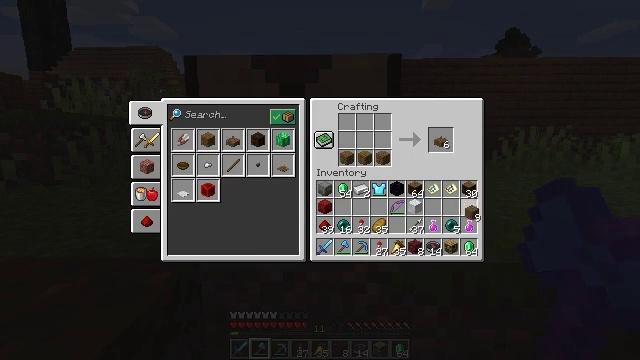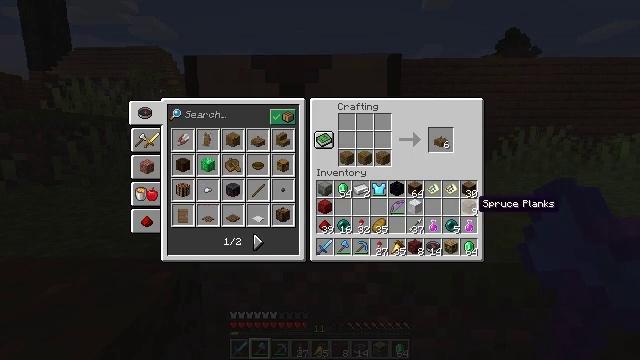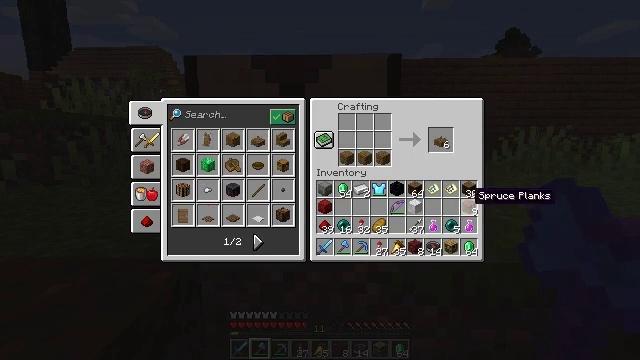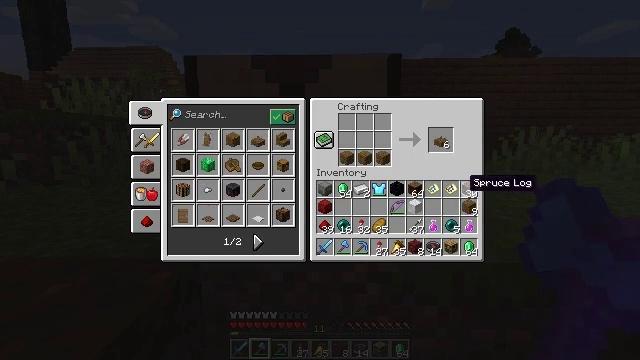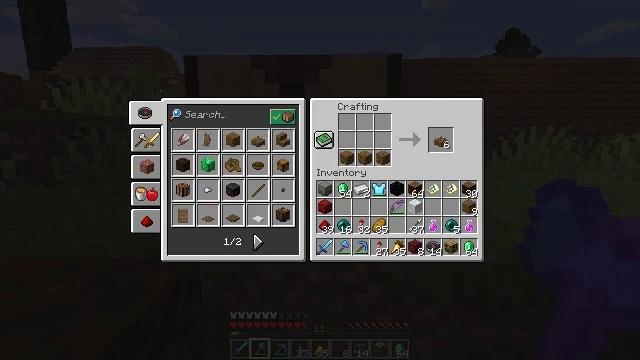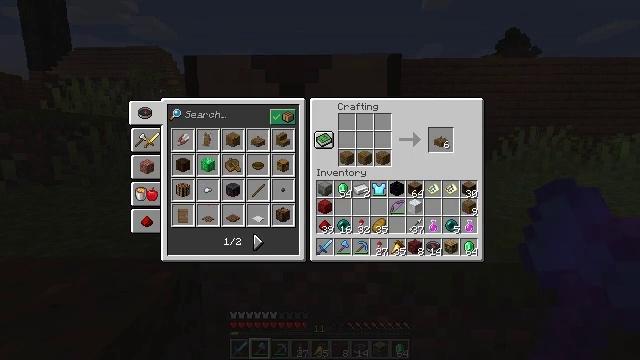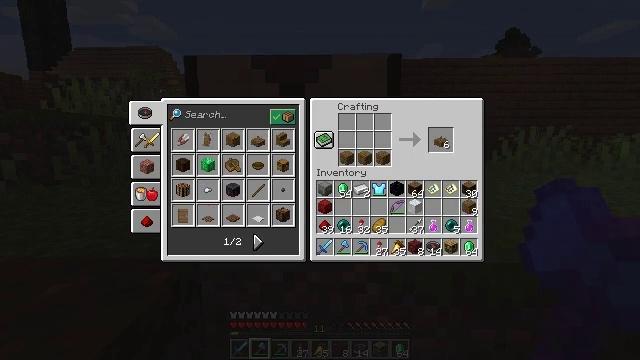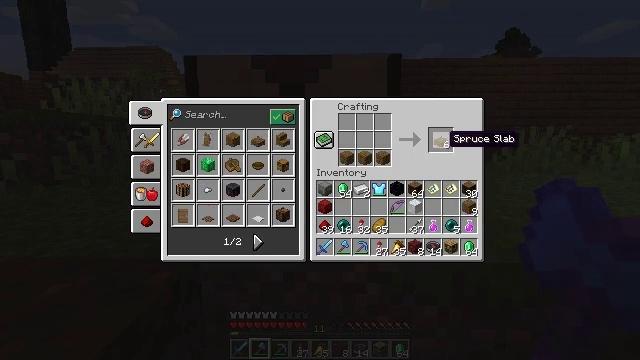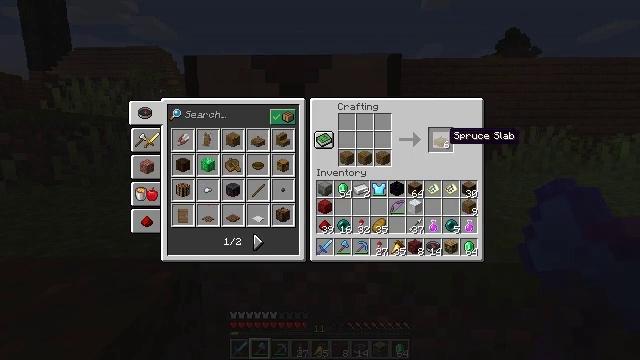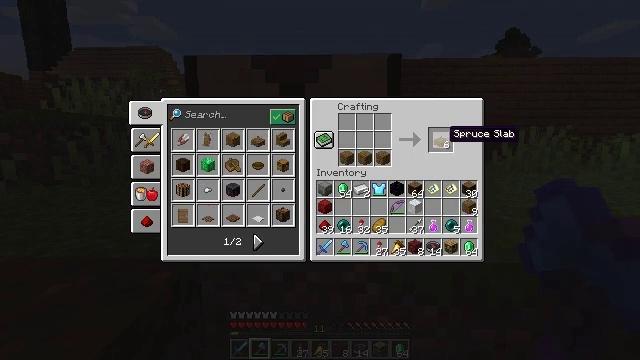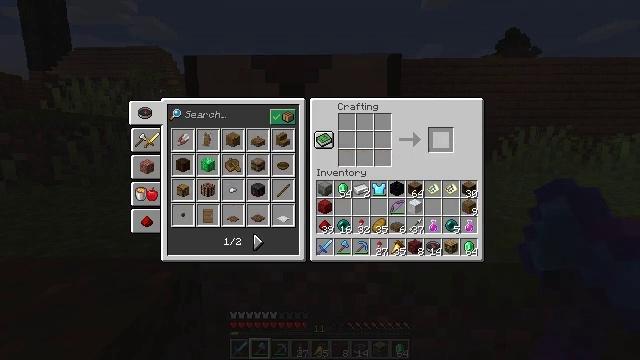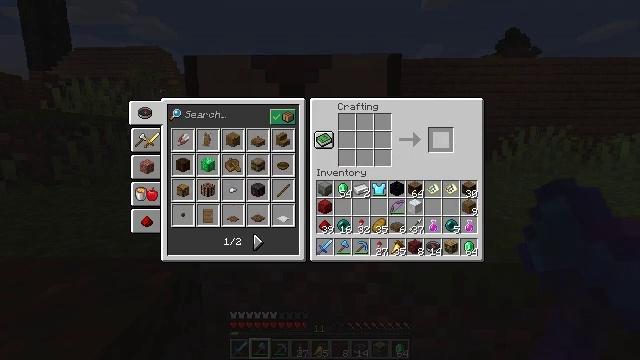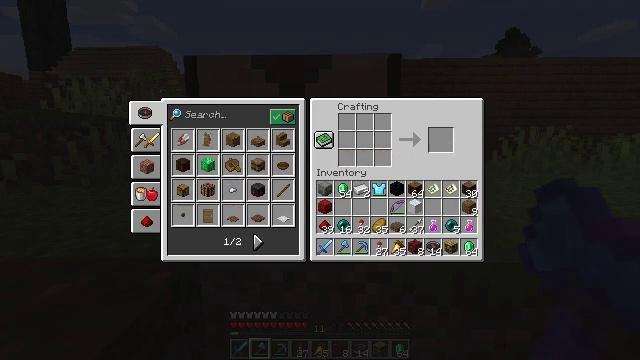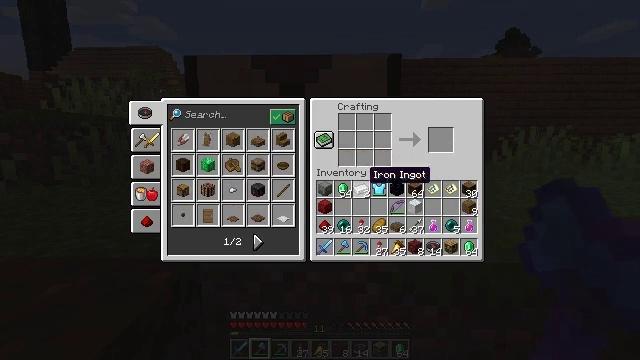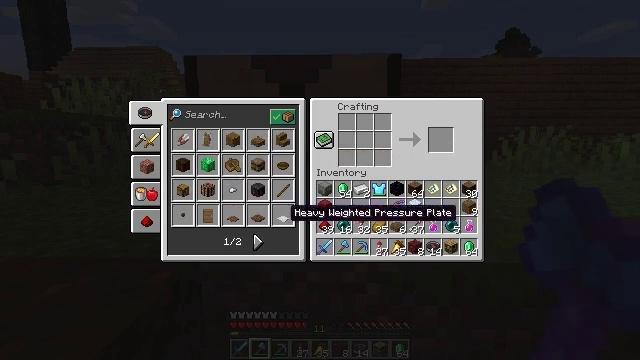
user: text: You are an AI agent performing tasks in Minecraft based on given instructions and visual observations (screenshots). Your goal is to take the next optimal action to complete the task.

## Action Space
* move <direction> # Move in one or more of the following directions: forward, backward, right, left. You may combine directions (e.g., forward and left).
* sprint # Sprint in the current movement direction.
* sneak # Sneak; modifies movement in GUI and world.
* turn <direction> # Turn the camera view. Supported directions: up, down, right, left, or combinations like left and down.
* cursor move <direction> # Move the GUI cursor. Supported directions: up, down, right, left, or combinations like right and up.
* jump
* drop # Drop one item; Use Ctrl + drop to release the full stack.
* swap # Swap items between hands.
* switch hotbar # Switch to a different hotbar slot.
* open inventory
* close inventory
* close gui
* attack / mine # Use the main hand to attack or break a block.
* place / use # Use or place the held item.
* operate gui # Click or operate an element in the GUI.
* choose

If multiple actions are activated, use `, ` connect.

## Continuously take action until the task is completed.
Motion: motion action
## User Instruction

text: Open the crafting table and make a spruce slab.
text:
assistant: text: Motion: no_op
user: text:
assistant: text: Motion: cursor move up
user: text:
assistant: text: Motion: cursor move up
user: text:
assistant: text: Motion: cursor move left and up
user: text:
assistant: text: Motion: cursor move up
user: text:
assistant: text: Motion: cursor move up
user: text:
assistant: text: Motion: no_op
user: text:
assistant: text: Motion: sneak
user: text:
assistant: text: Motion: sneak
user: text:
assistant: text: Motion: sneak, operate gui
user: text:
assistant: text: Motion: sneak, operate gui
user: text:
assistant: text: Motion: sneak, cursor move left and down
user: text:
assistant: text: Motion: cursor move left and down
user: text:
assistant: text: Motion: cursor move left and down
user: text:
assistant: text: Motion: no_op